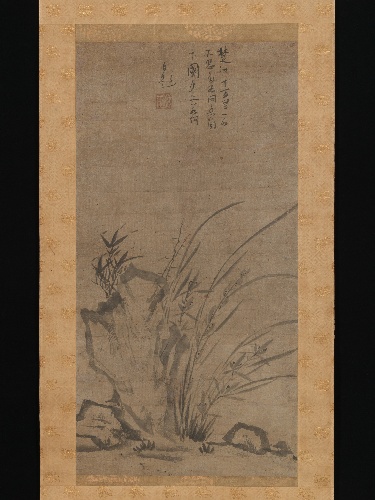
Title: 鉄舟徳済筆   蘭竹石図|Orchids, Bamboo, Briars, and Rocks
Artist: Tesshū Tokusai
Artist bio: Japanese, died 1366
Date: mid-14th century
Object type: Hanging scroll
Classification: Paintings
Medium: Hanging scroll; ink on paper
Culture: Japan
Period: Nanbokuchō period (1336–92)
Dimensions: Image: 28 3/8 × 14 1/2 in. (72 × 36.8 cm)
Overall with mounting: 60 1/16 × 19 5/16 in. (152.5 × 49 cm)
Overall with knobs: 60 1/16 × 21 in. (152.5 × 53.4 cm)
Department: Asian Art
Credit line: Mary Griggs Burke Collection, Gift of the Mary and Jackson Burke Foundation, 2015
Accession year: 2015
Repository: Metropolitan Museum of Art, New York, NY
Tags: Orchids|Bamboo